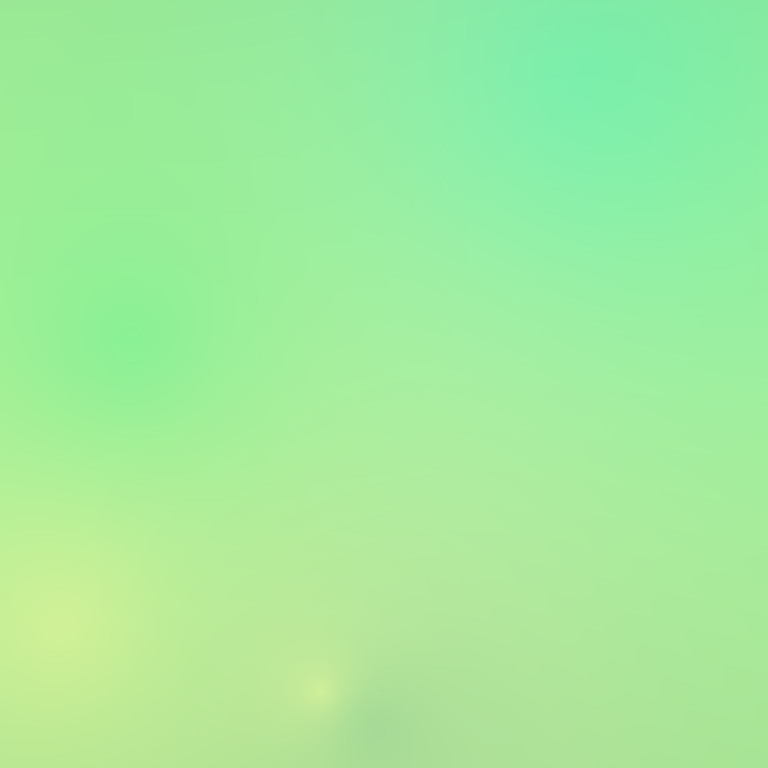
Abstract light effect, smooth gradient from soft green to gentle yellow, calm atmosphere, diffuse glow, no room, no furniture, no objects.